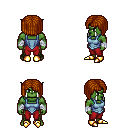
a pixel art fantasy rpg character, male body template, orc, green skin, blue vest, red pants, brunette pageboy hairstyle, white cloth bandages, gold boots, four views (front, back, left, right), 2x2 character sprite sheet, small pixel art, hard edges, no anti-aliasing